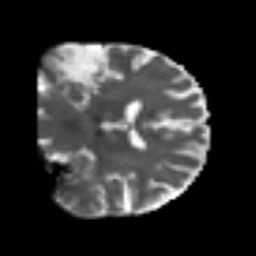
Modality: T2w
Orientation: coronal
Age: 49
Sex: female
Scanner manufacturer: siemens
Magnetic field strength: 3 T
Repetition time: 4.987 s
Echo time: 0.0792 s